Field crop: maize
Growth stage: 2
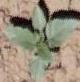
Species: datura